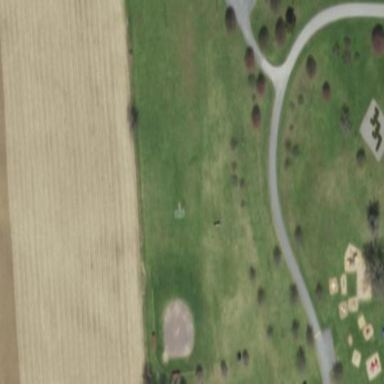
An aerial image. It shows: Baseball pitch for leisure land activities.